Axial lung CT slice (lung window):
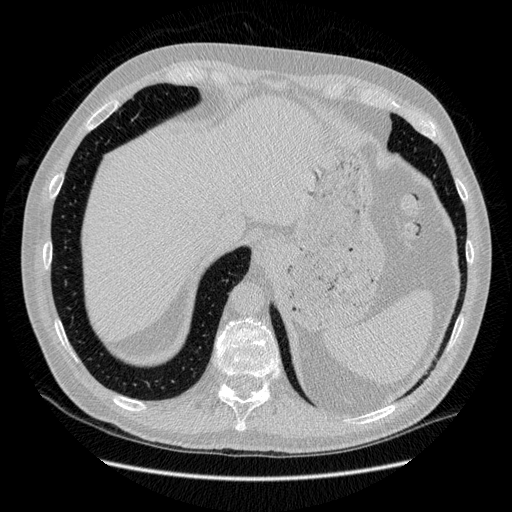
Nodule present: no